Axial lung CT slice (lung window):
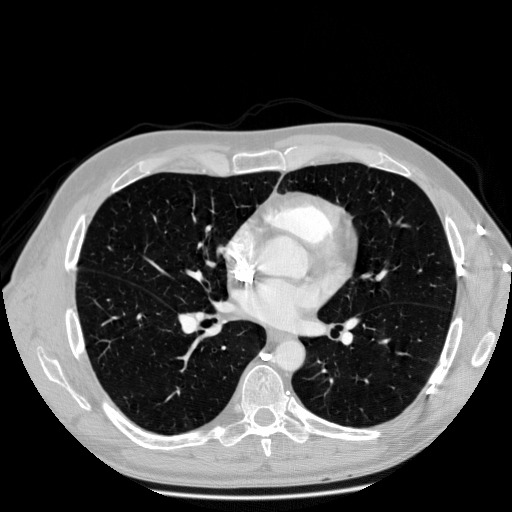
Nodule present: no